Chest X-ray:
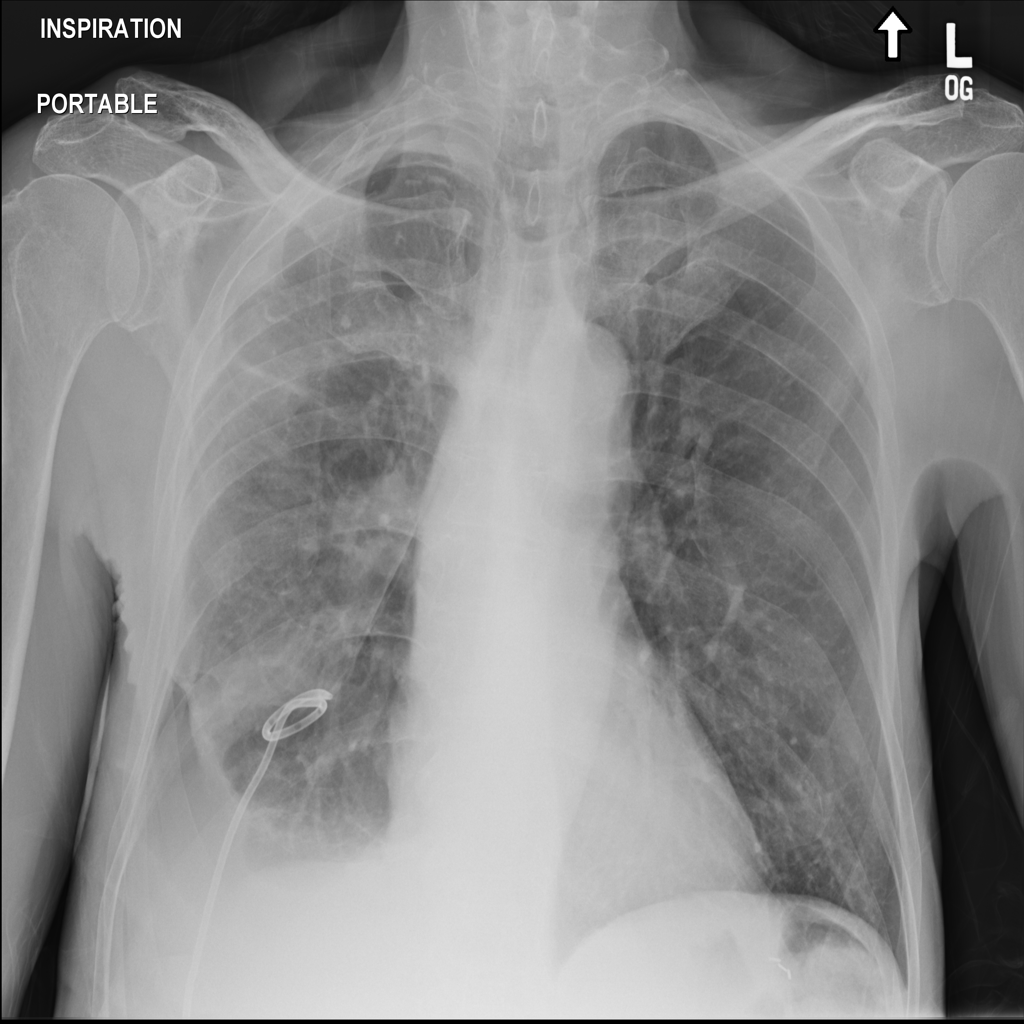
Findings: Effusion, Consolidation
No abnormal finding: no